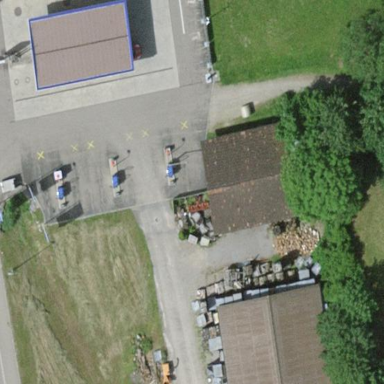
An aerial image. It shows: Car wash facility.